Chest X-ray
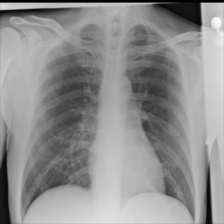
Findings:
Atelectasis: negative
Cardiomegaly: negative
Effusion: negative
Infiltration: negative
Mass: negative
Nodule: negative
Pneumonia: negative
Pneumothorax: negative
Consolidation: negative
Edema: negative
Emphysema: negative
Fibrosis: negative
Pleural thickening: negative
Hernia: negative